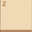
Piece: xx